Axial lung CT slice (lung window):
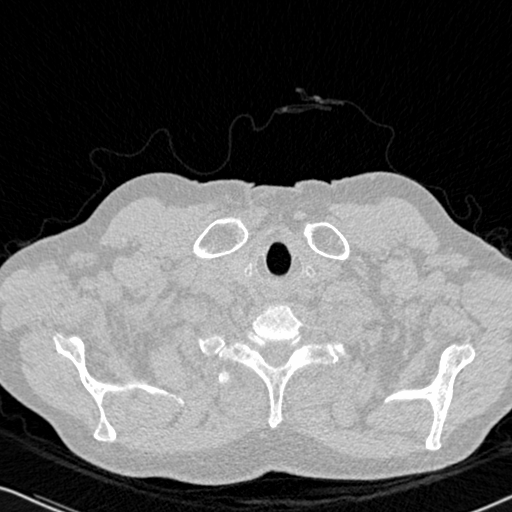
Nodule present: no